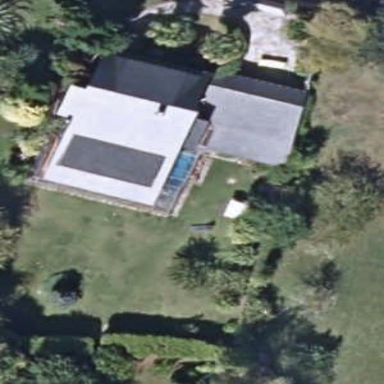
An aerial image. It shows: Simple and straightforward house.